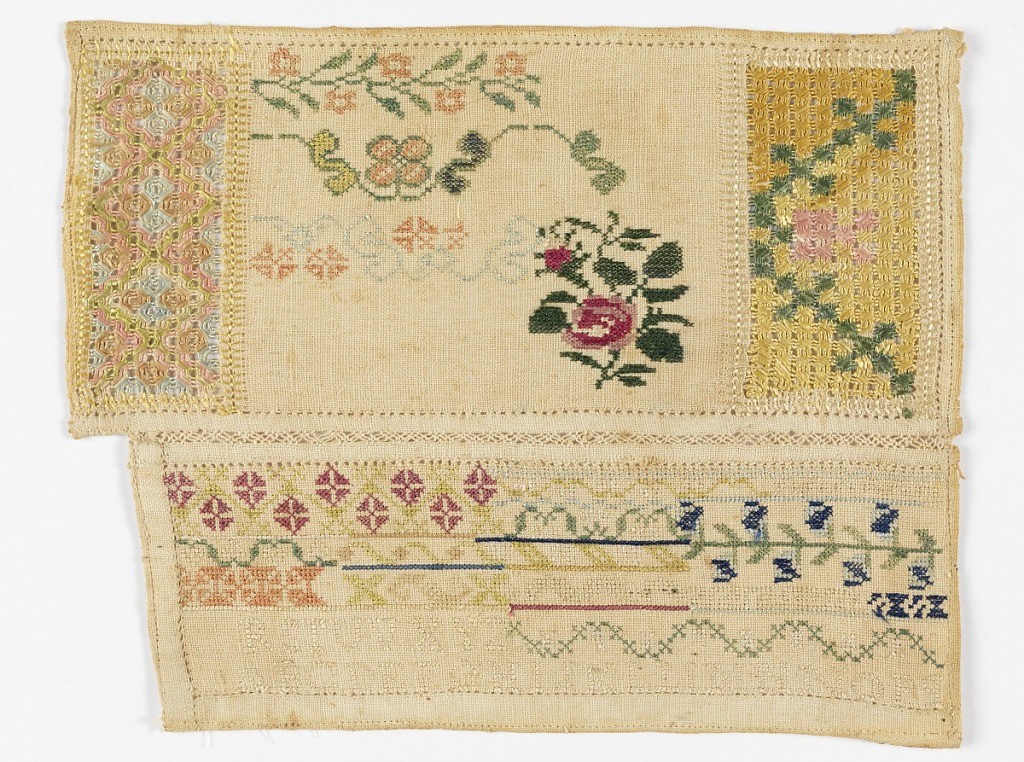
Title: Sampler
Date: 19th century
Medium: silk embroidery on cotton foundation Technique: cross, aztec (surface satin over withdrawn element work) and long armed cross stitch on plain weave foundation; counted stitches
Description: Two separate pieces of cloth containing floral and geometric motifs and one alphabet joined together with decorative stitchery.